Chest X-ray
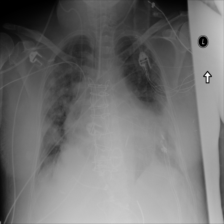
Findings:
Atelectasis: negative
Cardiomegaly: positive
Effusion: negative
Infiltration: positive
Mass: negative
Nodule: negative
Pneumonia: negative
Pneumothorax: negative
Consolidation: negative
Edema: negative
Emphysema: negative
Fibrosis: negative
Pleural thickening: negative
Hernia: negative